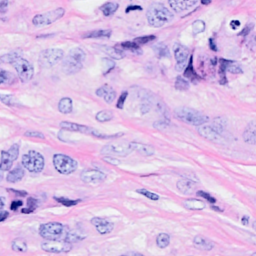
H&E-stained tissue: Breast